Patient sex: M
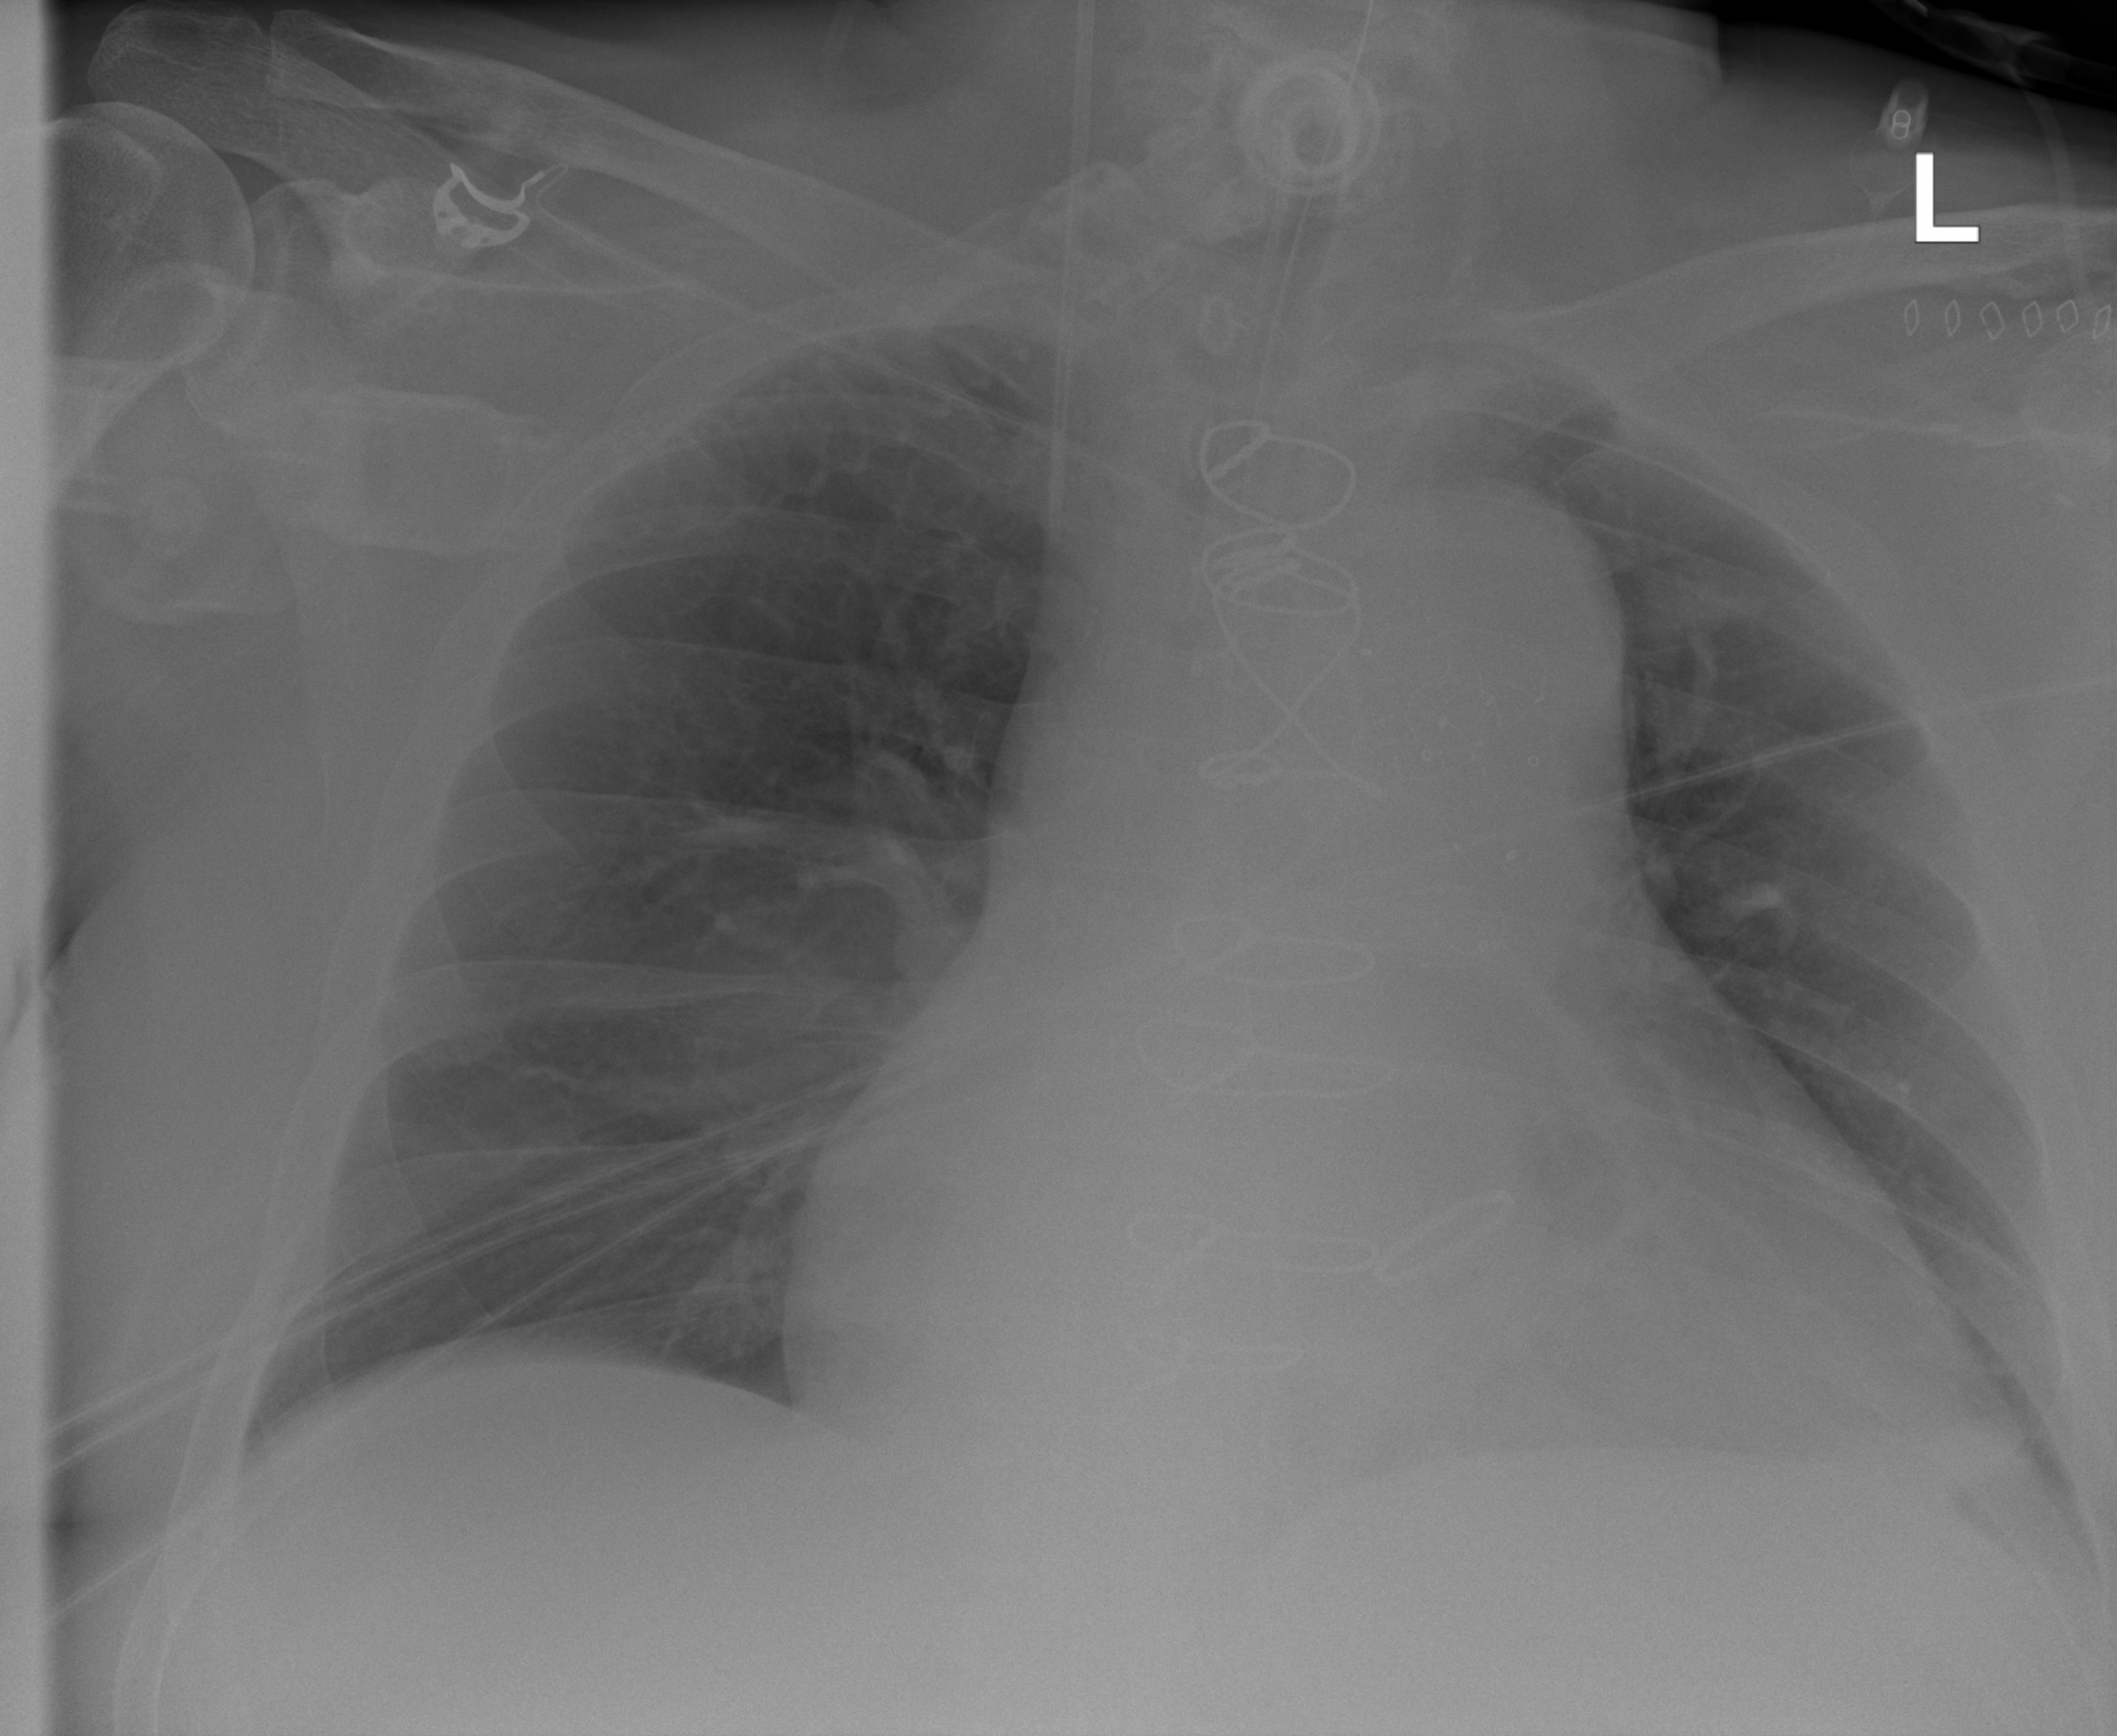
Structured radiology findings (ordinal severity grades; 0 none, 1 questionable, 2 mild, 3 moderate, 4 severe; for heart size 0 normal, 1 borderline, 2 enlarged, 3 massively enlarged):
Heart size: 2
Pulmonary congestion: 2
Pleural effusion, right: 2
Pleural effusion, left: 2
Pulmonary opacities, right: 0
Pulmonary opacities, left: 1
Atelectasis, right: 0
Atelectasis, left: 2